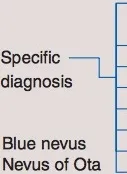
Different types of nevocellular nevus [1].
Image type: pathology (immunostaining)